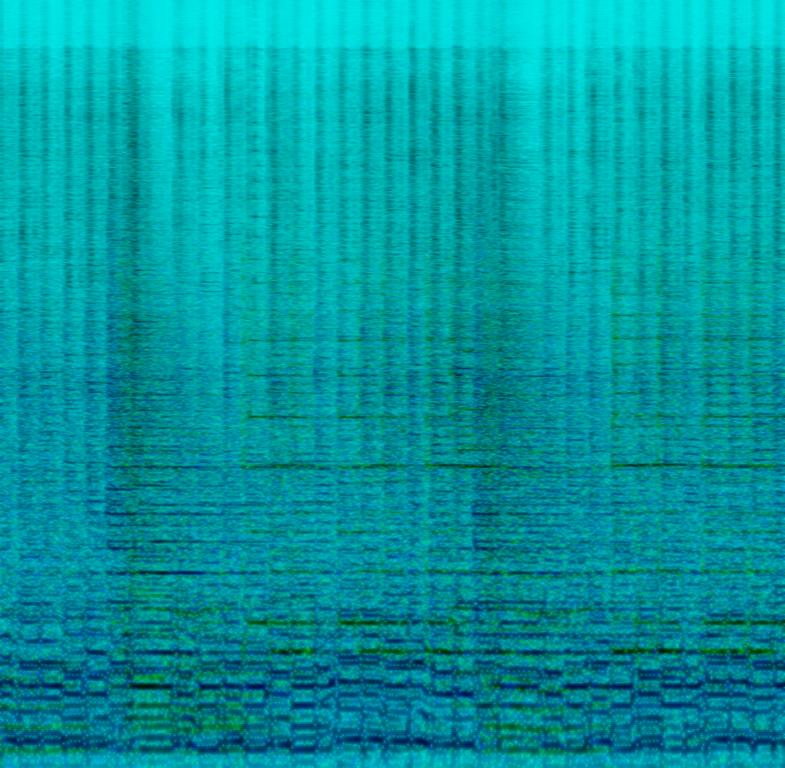
This amateur recording features two guitars being played. One guitar is playing a blues rhythm. The other guitar is strumming the main chord once and then playing fills on the higher register. This is accompanied by a tambourine as the percussion. There are no voices in this song. This is an instrumental blues rock song. The mood of this song is suspenseful. This song can be used in a detective movie.